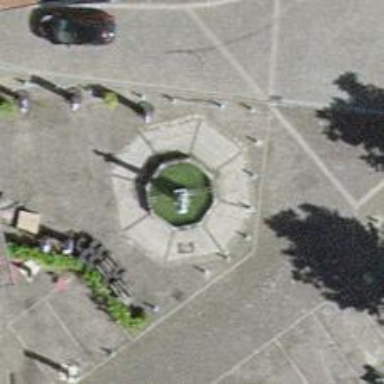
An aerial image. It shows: Beautiful fountain.